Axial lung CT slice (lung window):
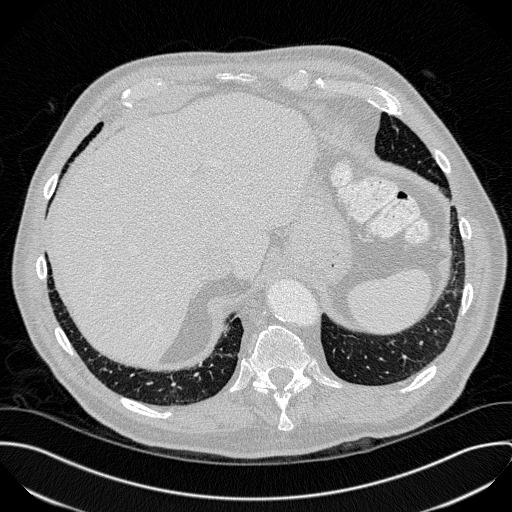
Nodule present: no